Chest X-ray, AP view. Patient: 40 years old, sex M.
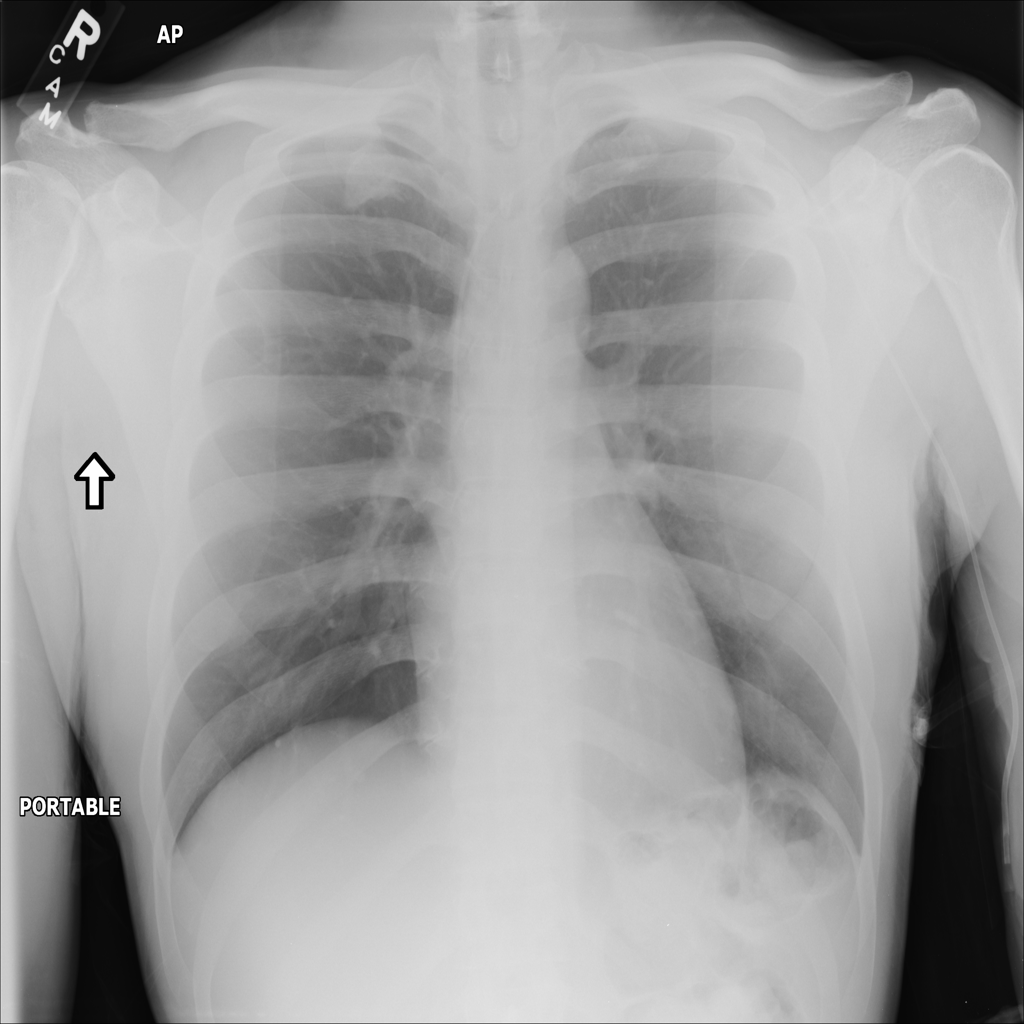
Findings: No Finding